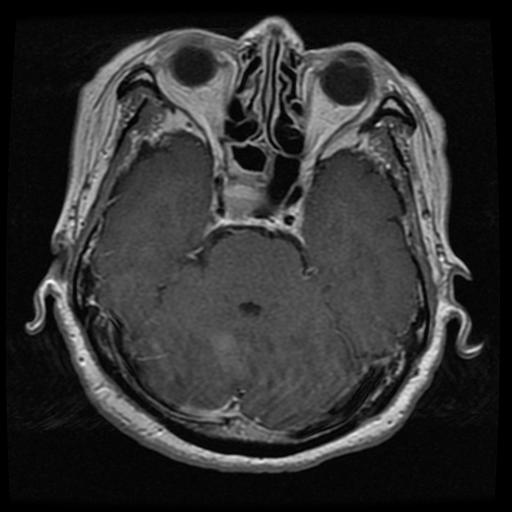
Label: pituitary